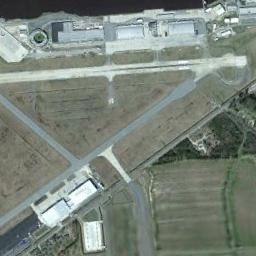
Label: airport